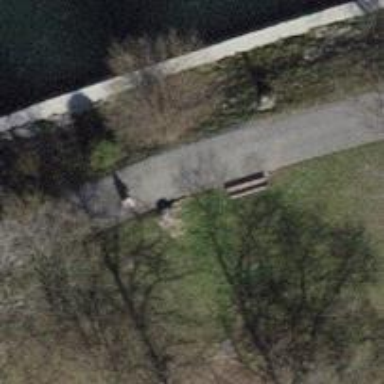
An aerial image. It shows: Red bench.